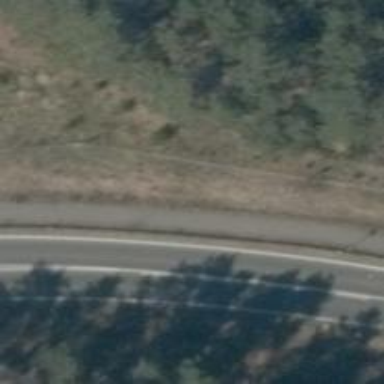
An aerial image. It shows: Asphalt path.